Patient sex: M
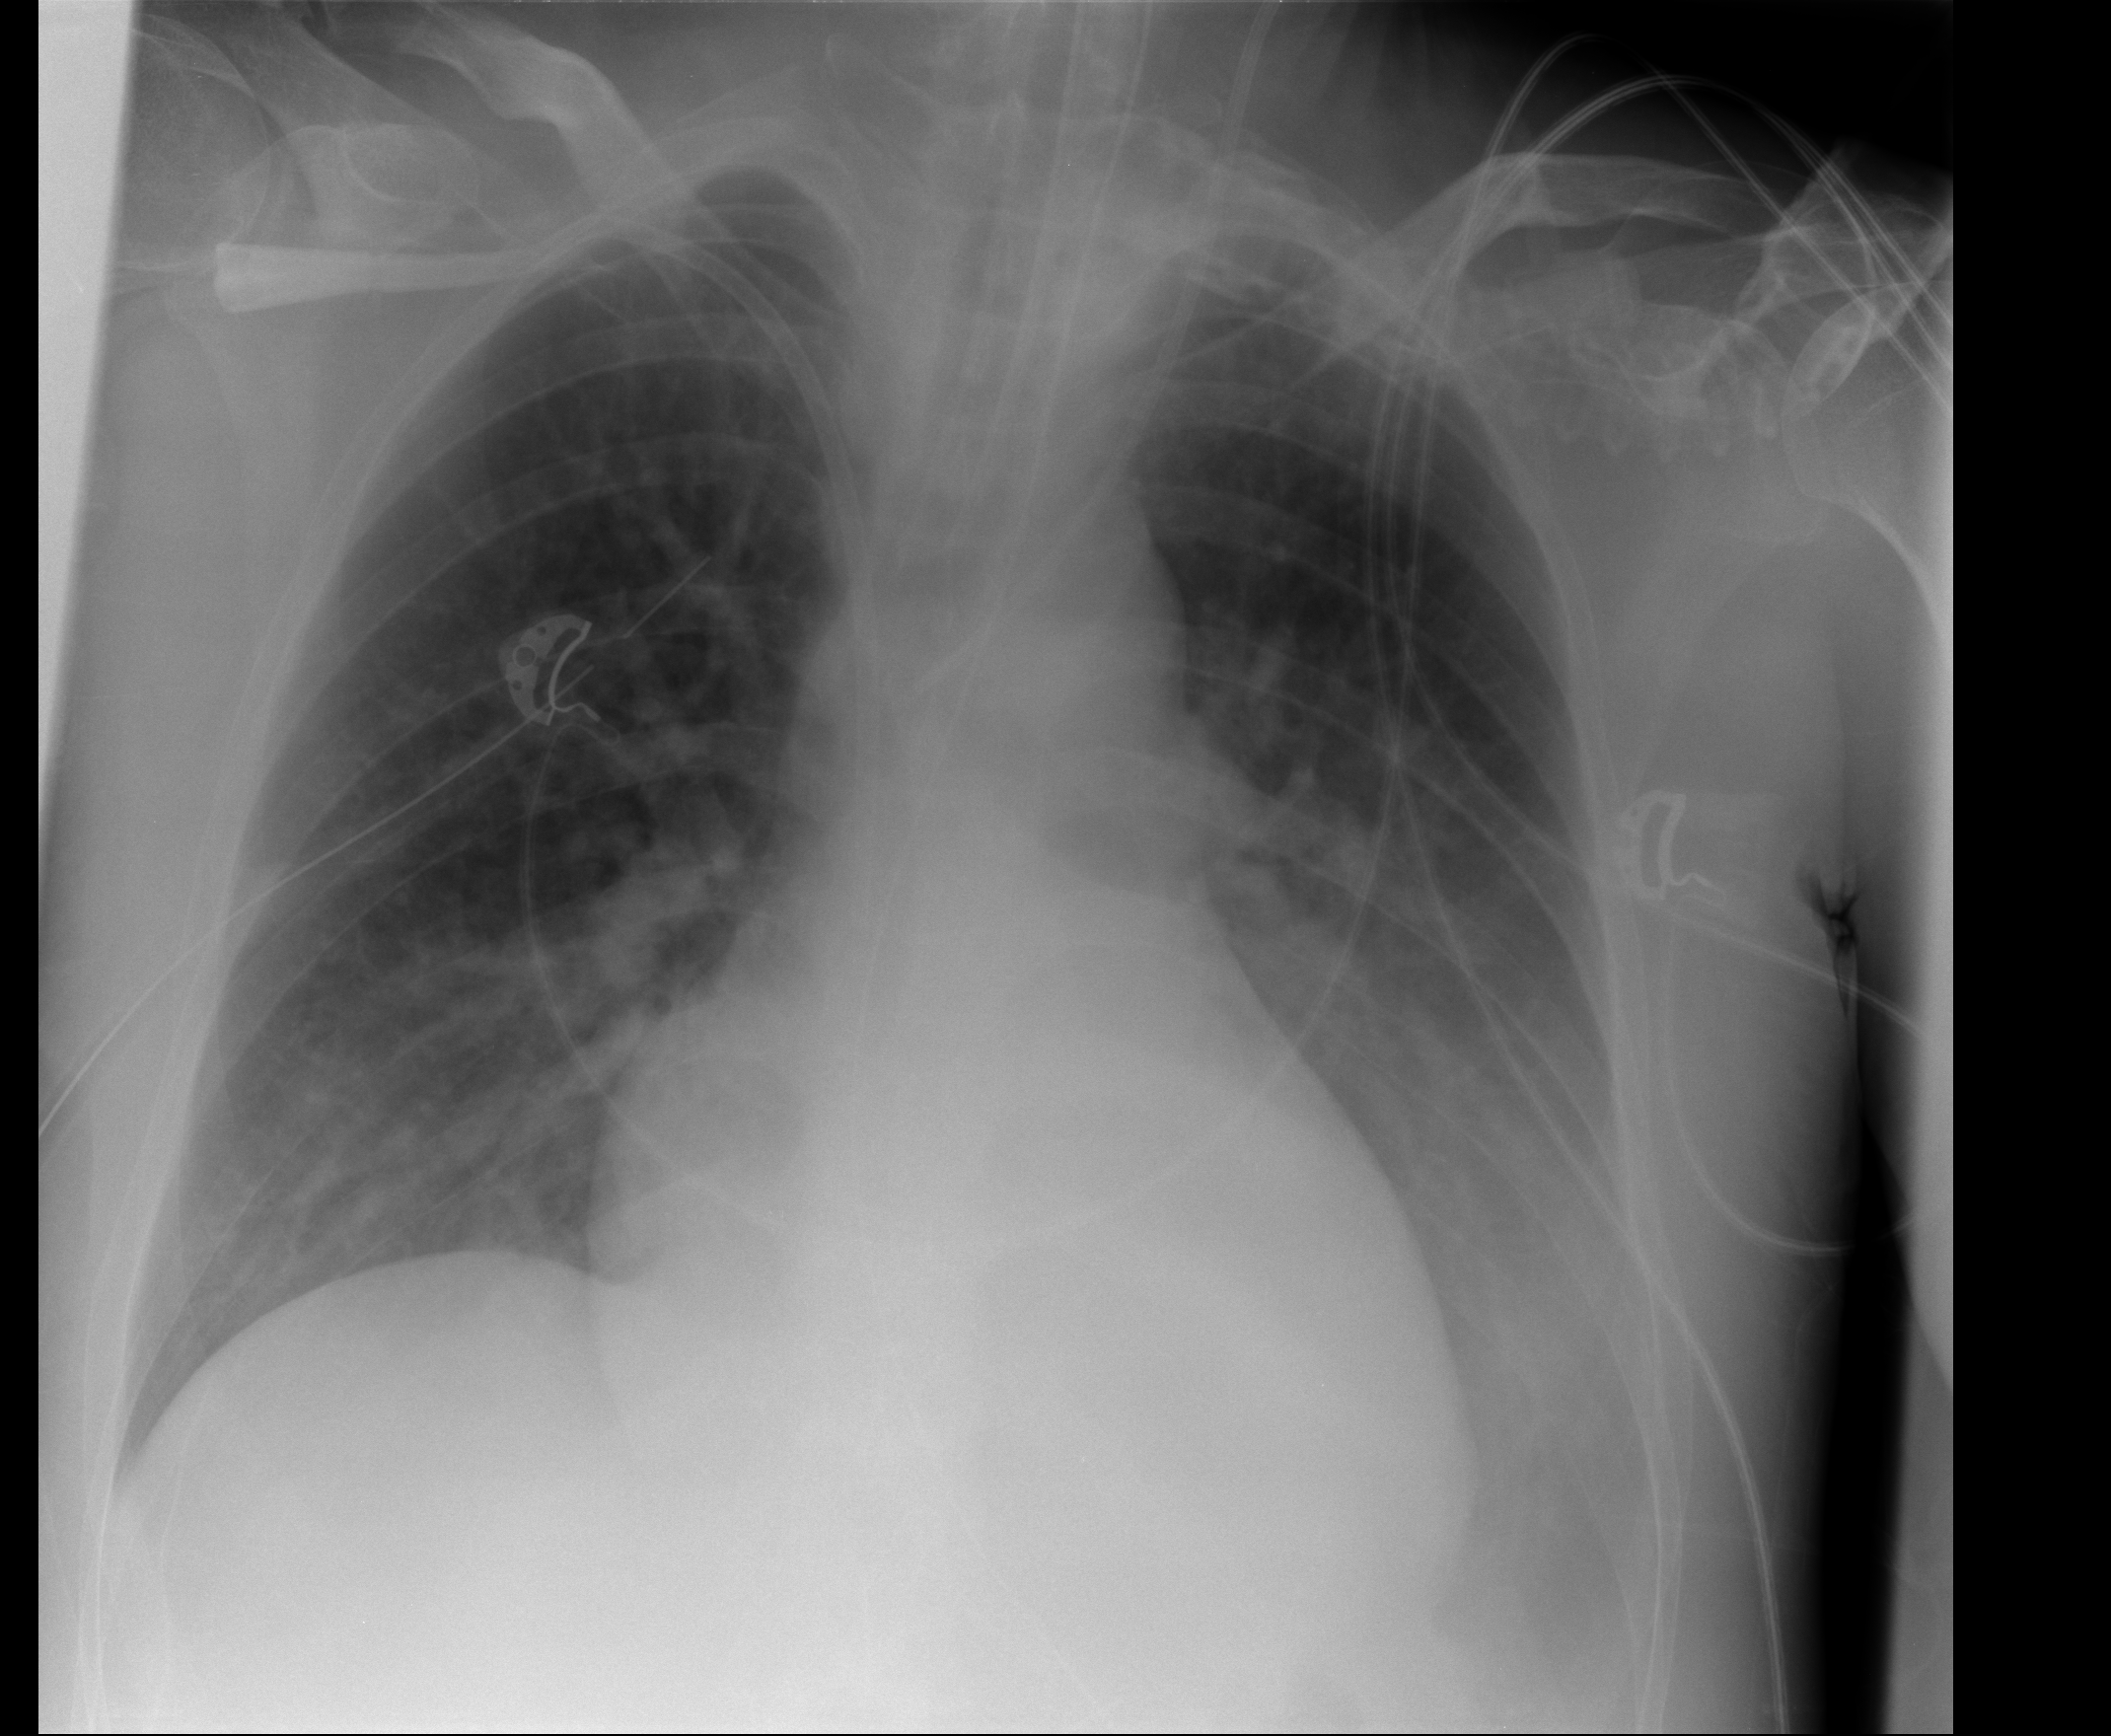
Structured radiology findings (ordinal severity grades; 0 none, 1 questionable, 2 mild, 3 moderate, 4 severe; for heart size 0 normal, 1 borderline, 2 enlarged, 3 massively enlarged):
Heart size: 2
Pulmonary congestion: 3
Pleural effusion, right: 0
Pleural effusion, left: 2
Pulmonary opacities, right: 2
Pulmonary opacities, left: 3
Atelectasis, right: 2
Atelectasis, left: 3